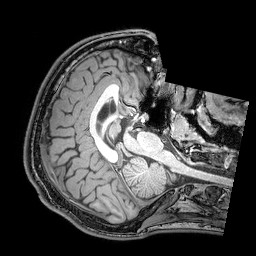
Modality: T1w
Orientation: axial
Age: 20
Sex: male